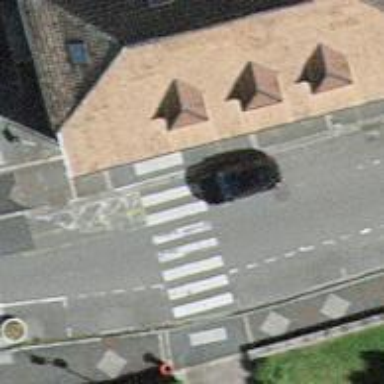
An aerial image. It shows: Zebra crossing on the road.